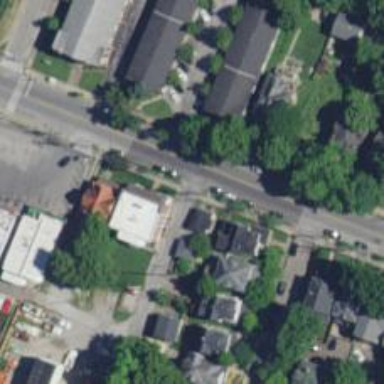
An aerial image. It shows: Alleyway designated as service road.